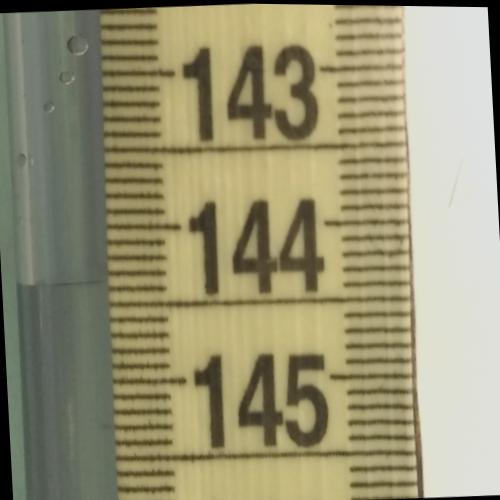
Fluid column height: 144.4 cm